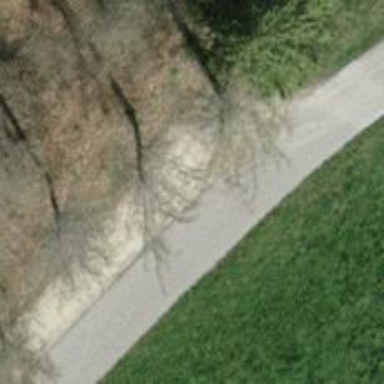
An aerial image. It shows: Paved track with grade 1 surface.